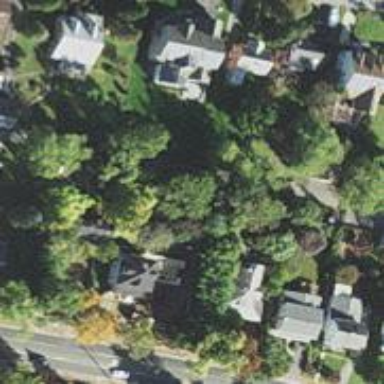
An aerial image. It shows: Neighborhood.